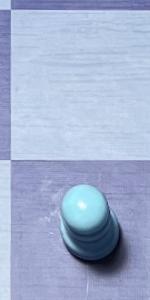
Label: Pawn_White